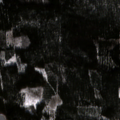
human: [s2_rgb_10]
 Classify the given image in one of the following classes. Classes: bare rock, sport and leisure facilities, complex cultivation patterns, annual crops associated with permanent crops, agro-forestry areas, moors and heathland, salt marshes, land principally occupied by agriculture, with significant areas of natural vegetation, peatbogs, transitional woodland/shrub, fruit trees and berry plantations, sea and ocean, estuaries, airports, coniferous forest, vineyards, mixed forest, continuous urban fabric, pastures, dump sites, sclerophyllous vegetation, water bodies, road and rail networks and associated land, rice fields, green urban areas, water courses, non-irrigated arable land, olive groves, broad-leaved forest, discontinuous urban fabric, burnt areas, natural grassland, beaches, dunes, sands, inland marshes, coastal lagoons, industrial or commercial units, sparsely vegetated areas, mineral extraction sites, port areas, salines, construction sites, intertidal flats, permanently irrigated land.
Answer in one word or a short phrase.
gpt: coniferous forest, mixed forest, transitional woodland/shrub, water bodies